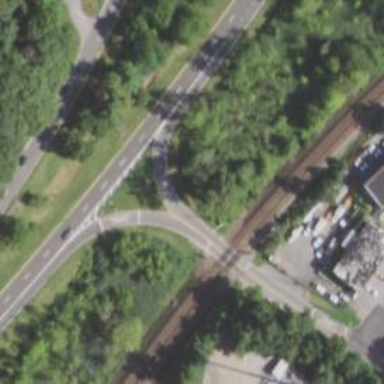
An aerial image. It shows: Trunk link highway.